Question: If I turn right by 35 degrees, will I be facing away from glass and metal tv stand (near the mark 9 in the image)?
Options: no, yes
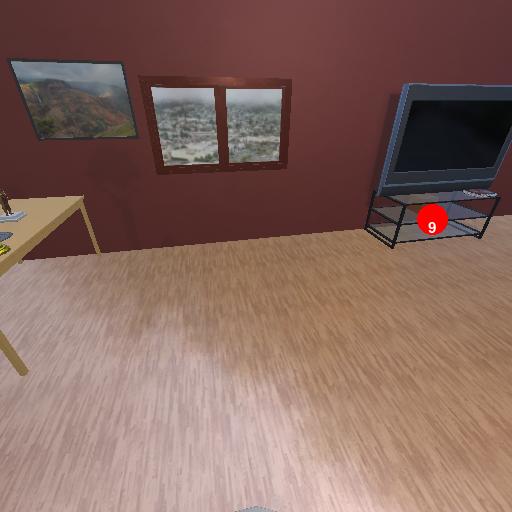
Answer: no